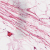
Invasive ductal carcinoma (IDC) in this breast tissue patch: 0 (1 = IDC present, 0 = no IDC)